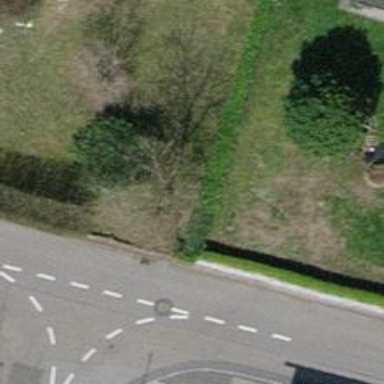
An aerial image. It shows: Hedge acting as barrier.